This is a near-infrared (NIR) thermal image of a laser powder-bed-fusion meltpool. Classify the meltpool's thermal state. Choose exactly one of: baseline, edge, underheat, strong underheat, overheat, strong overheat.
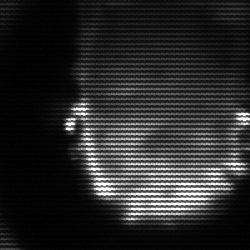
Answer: baseline